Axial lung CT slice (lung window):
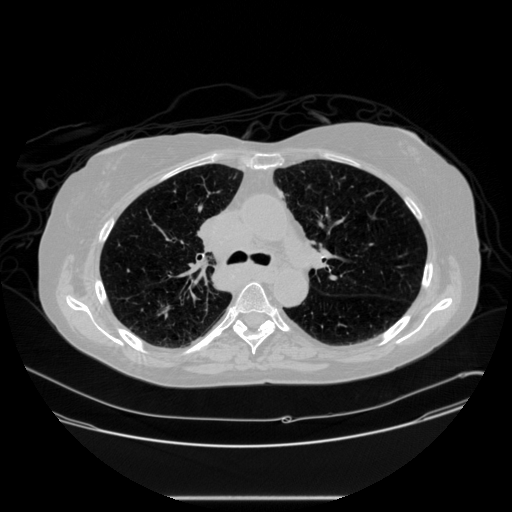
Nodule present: no